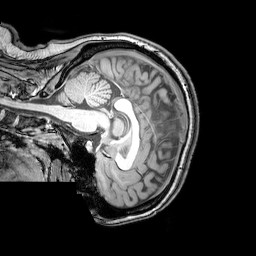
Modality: T1w
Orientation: sagittal
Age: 24
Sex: female
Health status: healthy
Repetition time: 0.081 s
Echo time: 0.037 s